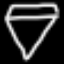
Label: diamond